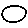
Label: circle